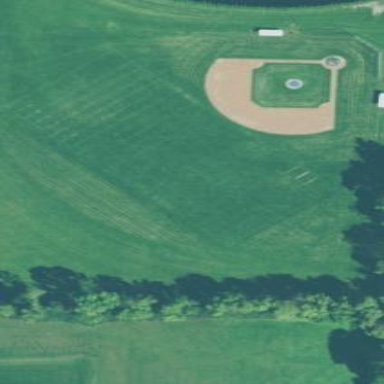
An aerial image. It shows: Baseball pitch for leisure land.